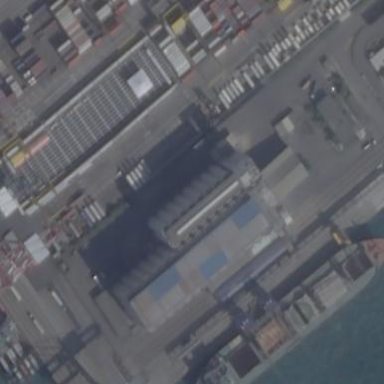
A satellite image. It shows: Industrial building.